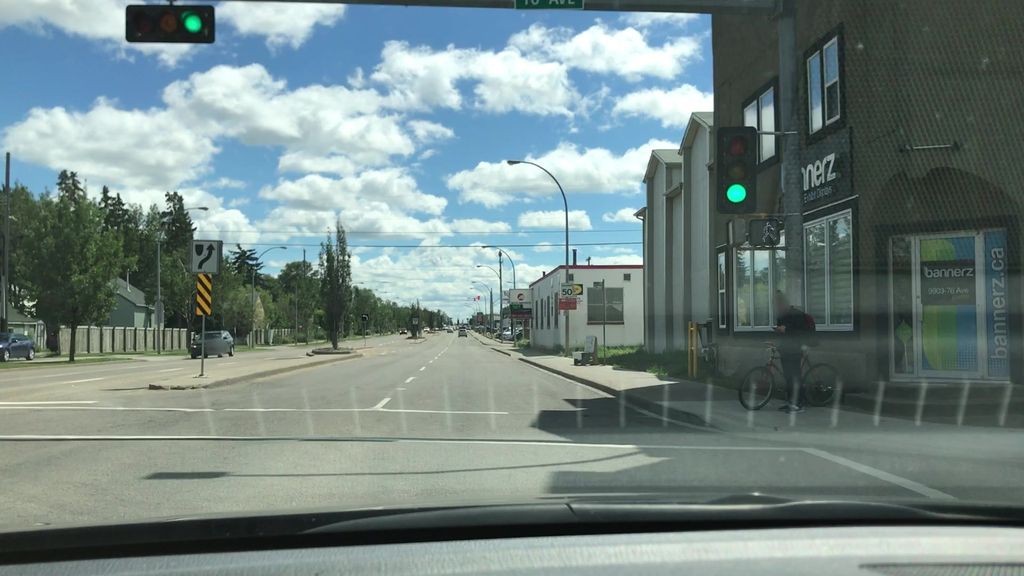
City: edmonton